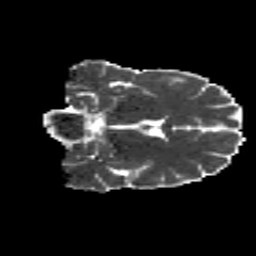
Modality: MD
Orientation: coronal
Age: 24
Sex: male
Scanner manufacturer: siemens
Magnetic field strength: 3 T
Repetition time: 8.8 s
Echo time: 0.085 s